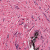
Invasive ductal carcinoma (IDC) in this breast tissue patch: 0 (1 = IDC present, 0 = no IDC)